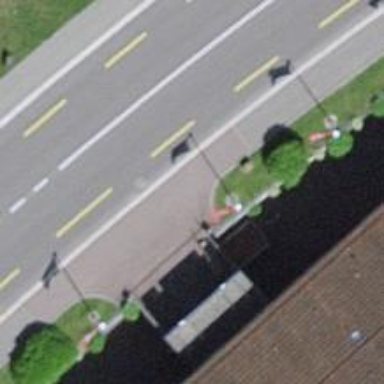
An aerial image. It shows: Sidewalk along the footway.